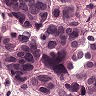
Metastatic tissue present: yes